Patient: sex M, age 47
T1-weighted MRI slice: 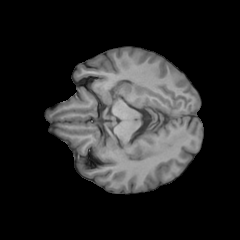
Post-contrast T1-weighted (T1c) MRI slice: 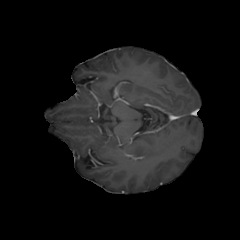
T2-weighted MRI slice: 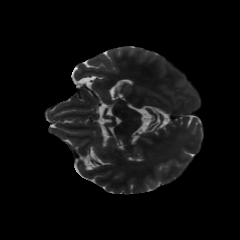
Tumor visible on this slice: no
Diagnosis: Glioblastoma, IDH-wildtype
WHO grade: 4